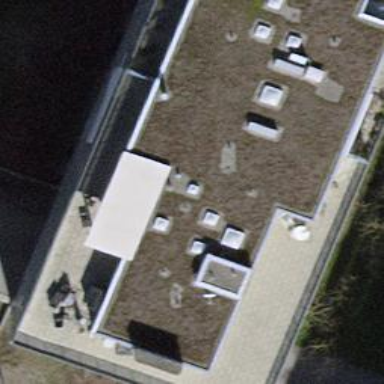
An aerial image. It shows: Apartment building with flat roof.